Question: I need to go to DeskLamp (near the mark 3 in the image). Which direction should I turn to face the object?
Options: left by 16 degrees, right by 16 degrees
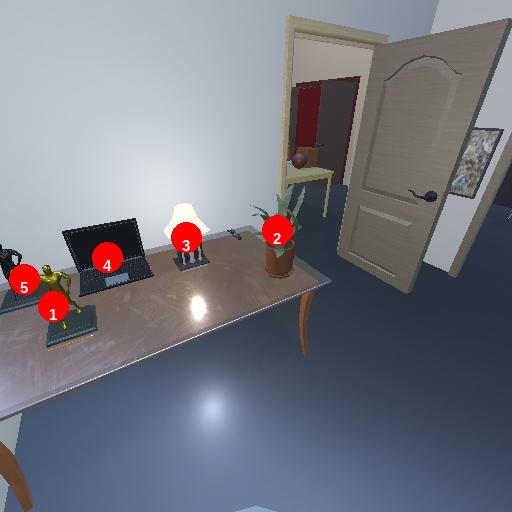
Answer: left by 16 degrees